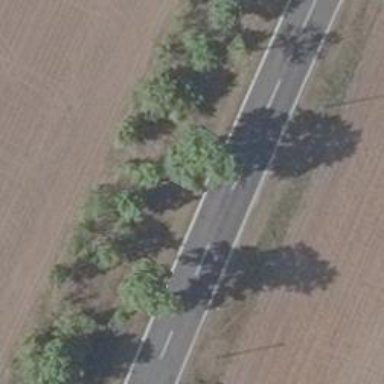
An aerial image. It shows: Secondary road with asphalt surface.